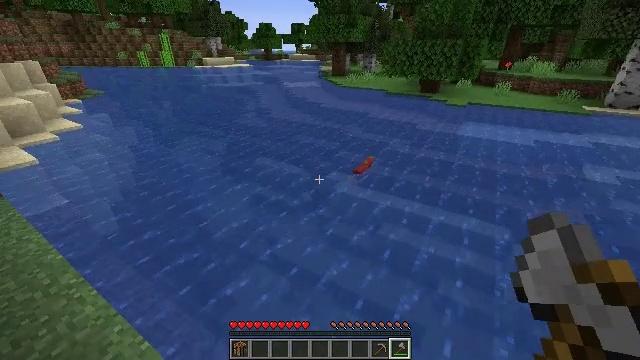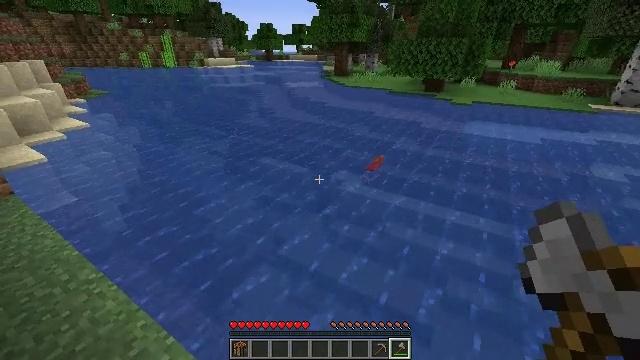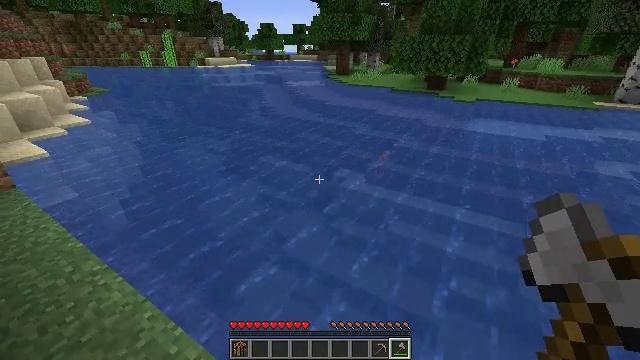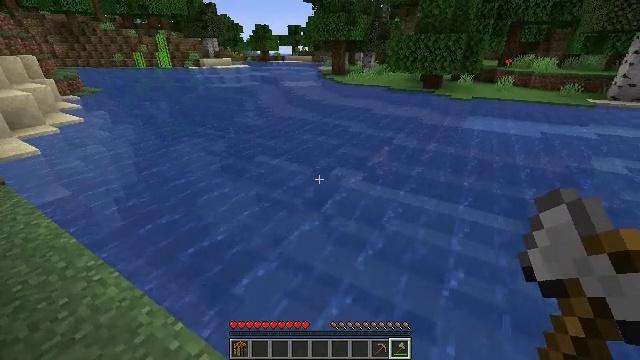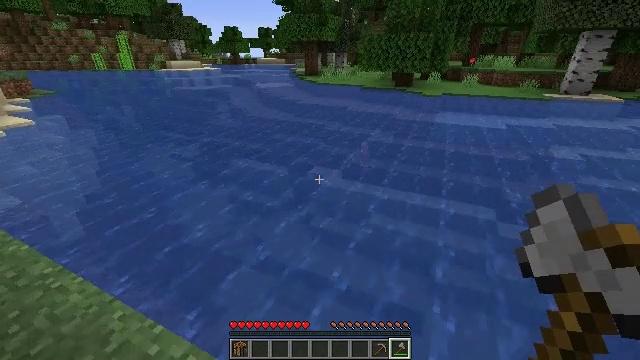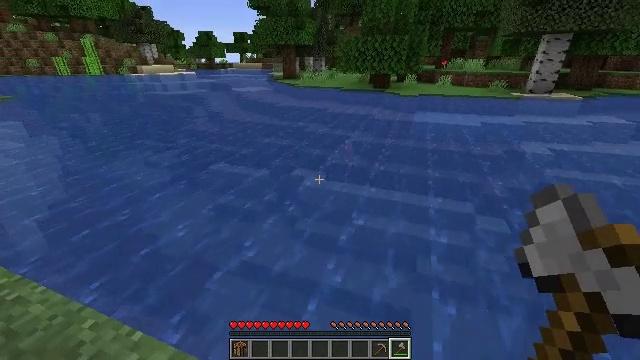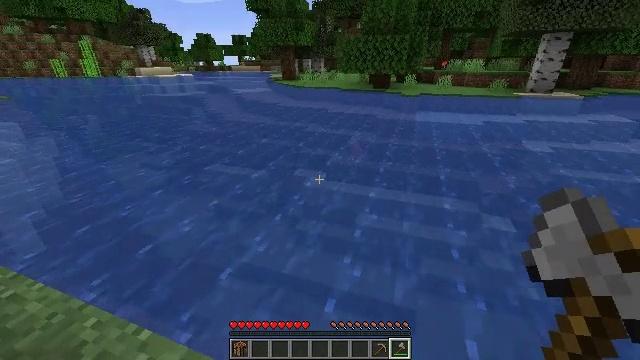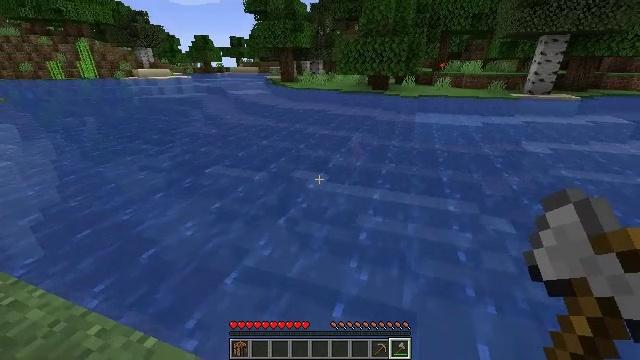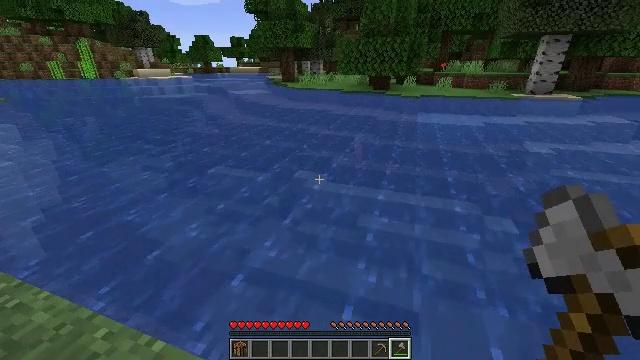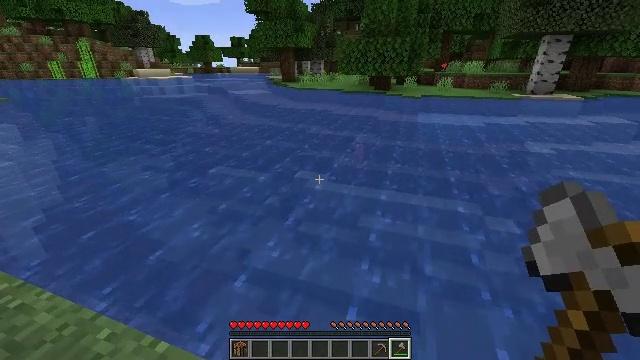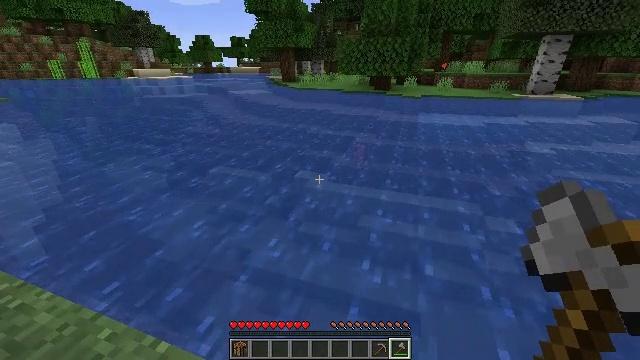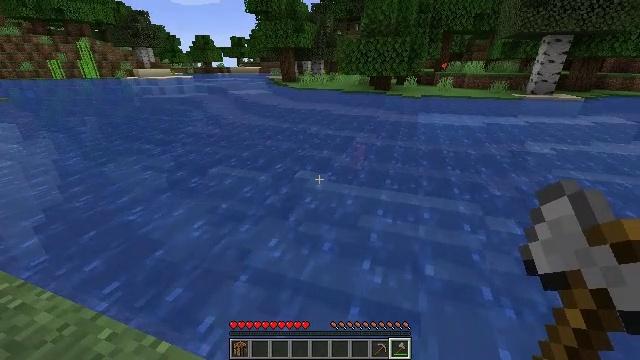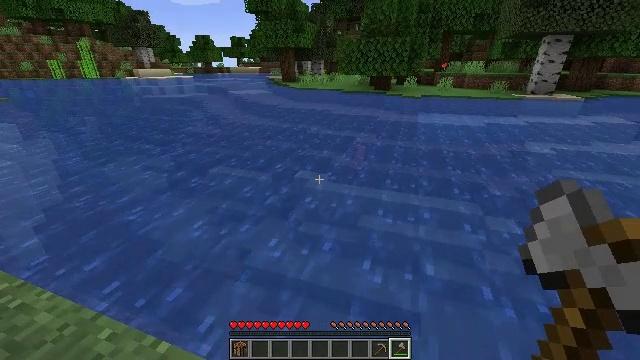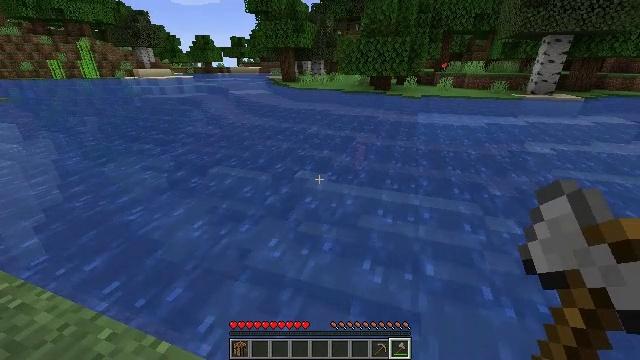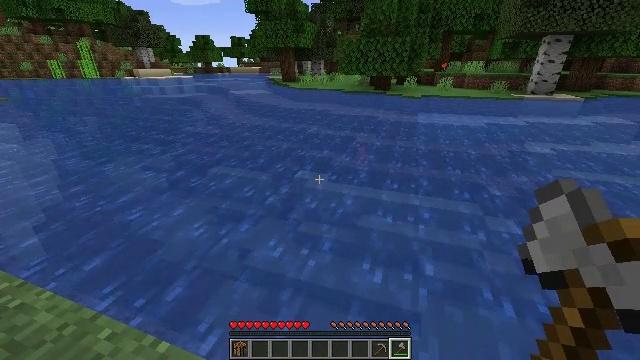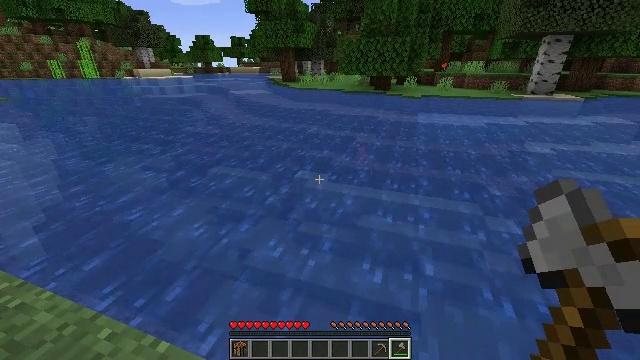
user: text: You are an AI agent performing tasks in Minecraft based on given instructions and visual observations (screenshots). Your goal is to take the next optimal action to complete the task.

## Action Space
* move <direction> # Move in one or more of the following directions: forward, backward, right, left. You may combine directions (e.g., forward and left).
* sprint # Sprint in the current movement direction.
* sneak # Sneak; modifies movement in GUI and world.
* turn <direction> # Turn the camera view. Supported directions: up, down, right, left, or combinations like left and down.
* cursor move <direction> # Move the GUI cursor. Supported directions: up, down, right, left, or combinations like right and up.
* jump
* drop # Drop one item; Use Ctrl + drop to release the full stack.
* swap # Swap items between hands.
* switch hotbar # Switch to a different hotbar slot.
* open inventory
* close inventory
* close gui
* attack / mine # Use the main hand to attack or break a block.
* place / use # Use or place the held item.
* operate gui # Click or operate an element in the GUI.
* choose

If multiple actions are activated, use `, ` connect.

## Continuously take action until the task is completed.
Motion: motion action
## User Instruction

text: Kill the salmon.
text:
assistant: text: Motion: move left
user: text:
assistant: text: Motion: move forward and move left
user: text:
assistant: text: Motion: move forward and move left, turn right
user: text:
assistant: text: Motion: move forward and move left, turn right
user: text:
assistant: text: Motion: move forward and move left, turn right and up
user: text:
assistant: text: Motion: no_op
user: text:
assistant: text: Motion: no_op
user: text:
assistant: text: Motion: no_op
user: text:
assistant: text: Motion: no_op
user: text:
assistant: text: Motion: no_op
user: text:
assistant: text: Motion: no_op
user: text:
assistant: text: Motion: no_op
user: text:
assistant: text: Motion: no_op
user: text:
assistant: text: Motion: no_op
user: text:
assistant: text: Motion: no_op
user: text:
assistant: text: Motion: no_op
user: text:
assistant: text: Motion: no_op
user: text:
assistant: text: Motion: no_op
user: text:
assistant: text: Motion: no_op
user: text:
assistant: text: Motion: no_op
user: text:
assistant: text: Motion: no_op
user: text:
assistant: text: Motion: no_op
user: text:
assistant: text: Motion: no_op
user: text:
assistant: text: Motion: no_op
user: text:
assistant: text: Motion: no_op
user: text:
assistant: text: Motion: no_op
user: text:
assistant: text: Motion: no_op
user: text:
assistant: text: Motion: no_op
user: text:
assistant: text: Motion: no_op
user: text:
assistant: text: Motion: no_op